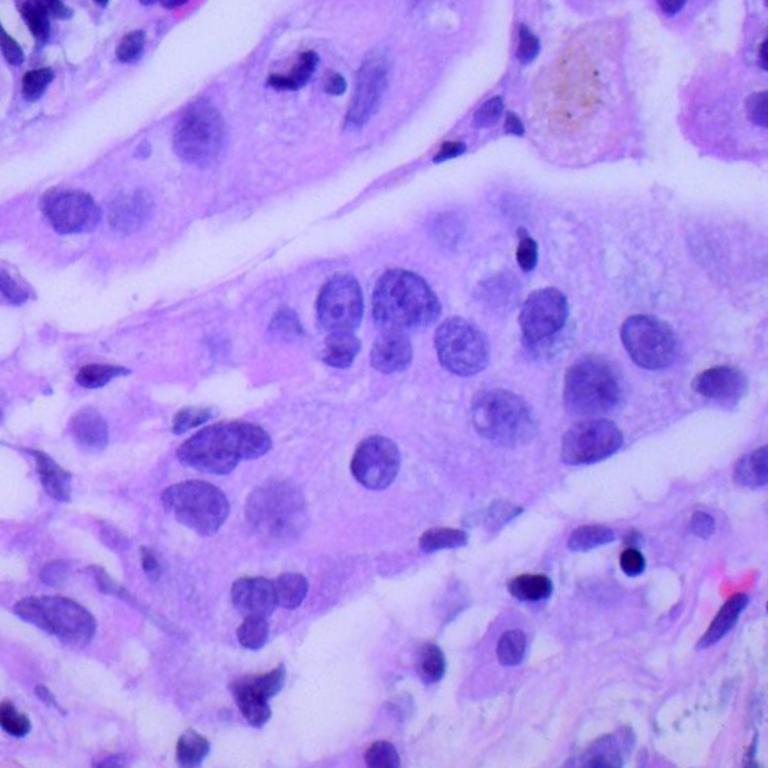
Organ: lung
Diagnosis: adenocarcinomas